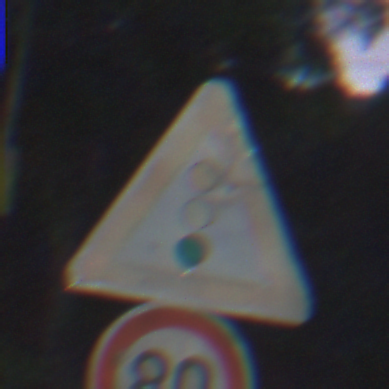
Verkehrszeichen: Lichtzeichenanlage
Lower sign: Geschwindigkeit80
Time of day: Night
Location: Outdoor (Suburban)
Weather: PartlyCloudy
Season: NotSpecified
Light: Artificial